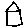
Label: house